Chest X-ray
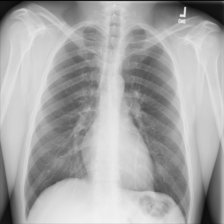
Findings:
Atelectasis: negative
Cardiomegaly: negative
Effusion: negative
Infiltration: negative
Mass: negative
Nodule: negative
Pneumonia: negative
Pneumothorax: negative
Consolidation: negative
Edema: negative
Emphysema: negative
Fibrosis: negative
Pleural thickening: negative
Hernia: negative